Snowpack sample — Loveland Pass, Silver Plume, Colorado, USA (2/11/26, 12:00 PM MST)
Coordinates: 39.663, -105.886
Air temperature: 35 °F
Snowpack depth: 82 cm
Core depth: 30 cm
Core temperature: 23 °F
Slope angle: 13°, slope face: 12°
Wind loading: high
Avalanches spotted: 1
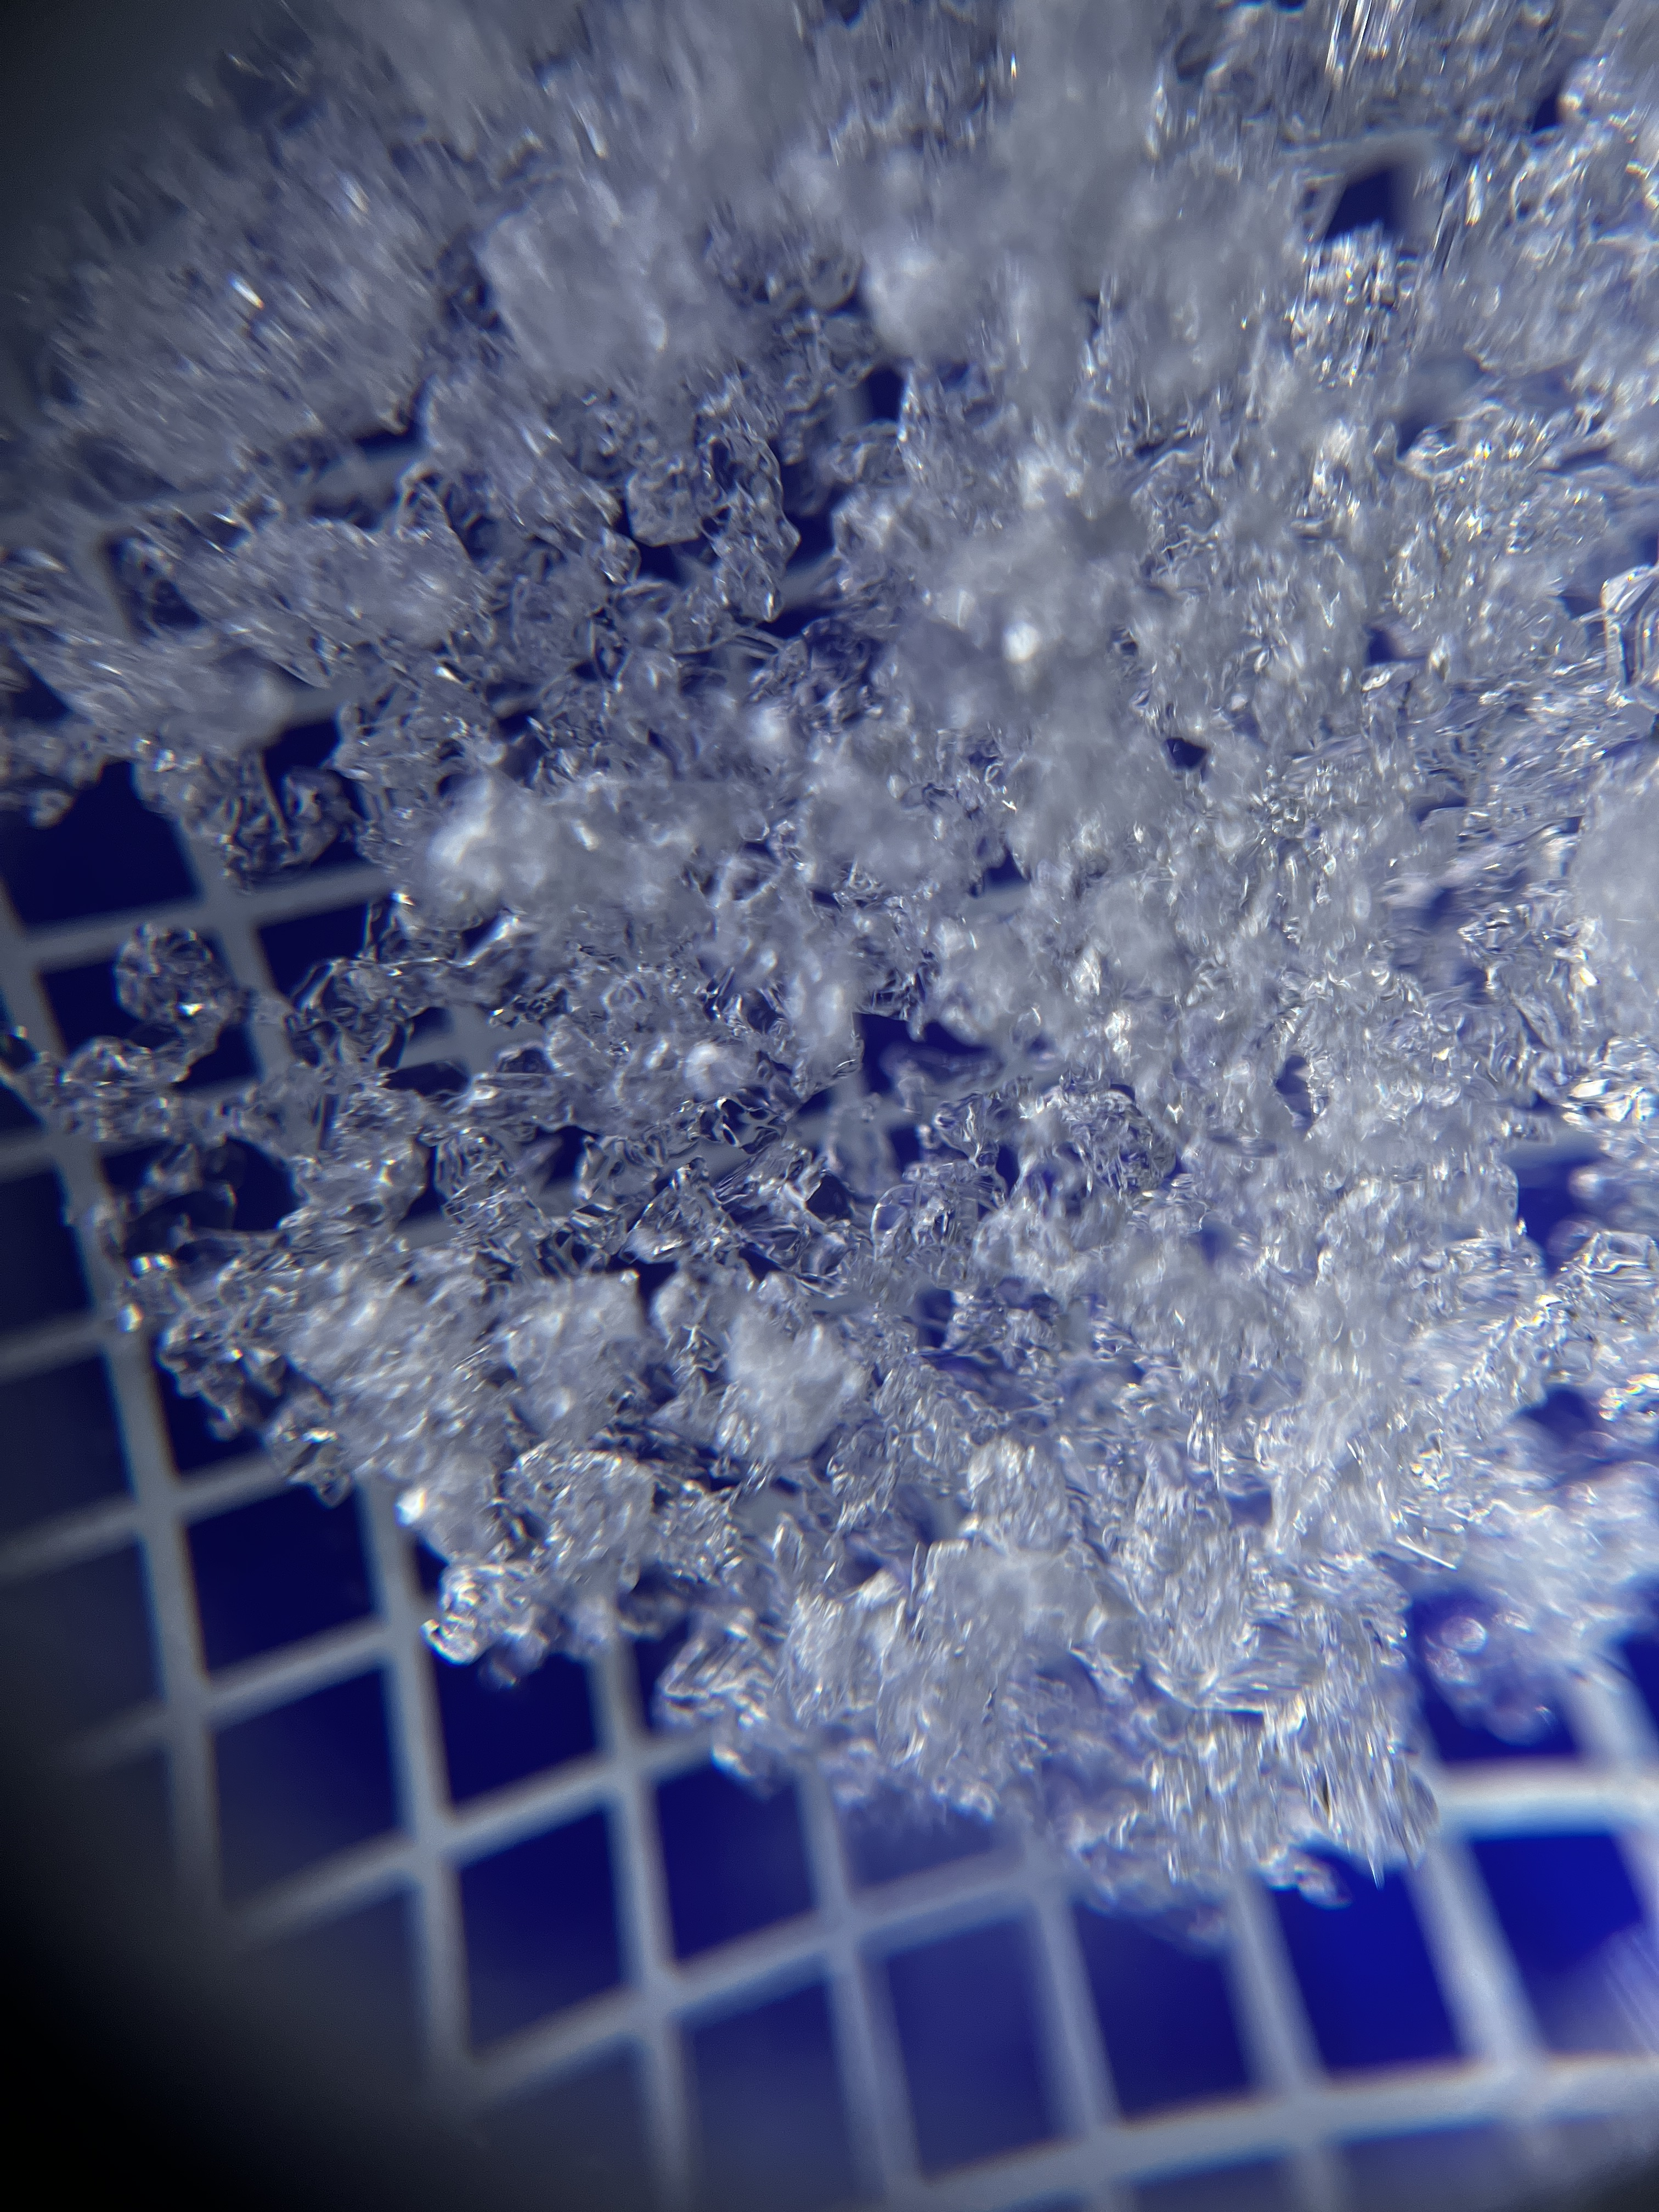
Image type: magnified_profile
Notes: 1 small avalanche spotted on the north side of the bowl, lots of wind loading